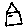
Label: house